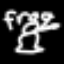
Label: frog